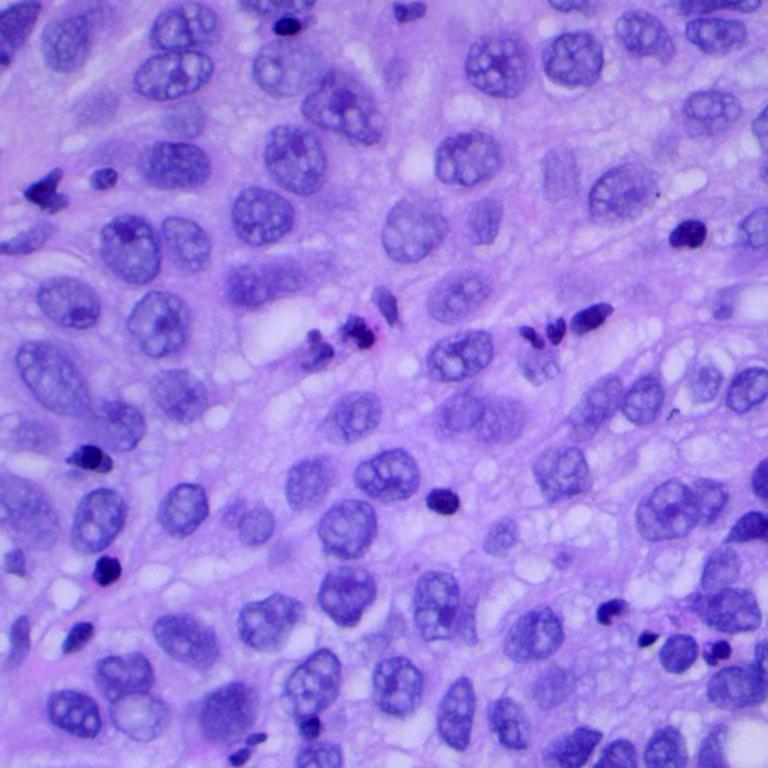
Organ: lung
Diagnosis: squamous carcinomas